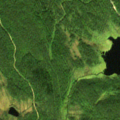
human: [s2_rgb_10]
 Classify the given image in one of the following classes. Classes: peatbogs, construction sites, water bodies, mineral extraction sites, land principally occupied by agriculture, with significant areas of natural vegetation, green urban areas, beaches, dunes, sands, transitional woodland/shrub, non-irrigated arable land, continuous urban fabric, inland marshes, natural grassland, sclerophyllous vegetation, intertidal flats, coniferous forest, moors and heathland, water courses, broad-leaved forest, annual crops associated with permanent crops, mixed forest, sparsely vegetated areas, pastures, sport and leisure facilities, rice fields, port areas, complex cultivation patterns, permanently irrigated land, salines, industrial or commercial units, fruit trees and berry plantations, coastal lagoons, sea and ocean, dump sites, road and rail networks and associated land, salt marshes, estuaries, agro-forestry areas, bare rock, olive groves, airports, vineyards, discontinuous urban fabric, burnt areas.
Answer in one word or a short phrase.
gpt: coniferous forest, mixed forest